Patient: sex M, age 46
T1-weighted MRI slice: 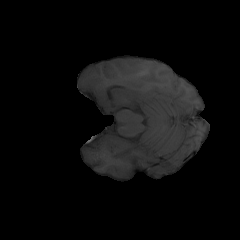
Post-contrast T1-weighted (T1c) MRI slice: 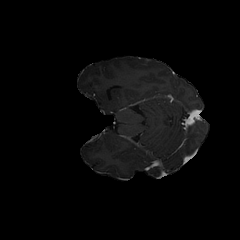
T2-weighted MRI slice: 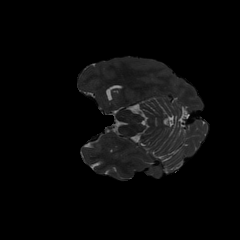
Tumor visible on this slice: no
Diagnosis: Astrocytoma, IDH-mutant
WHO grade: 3